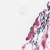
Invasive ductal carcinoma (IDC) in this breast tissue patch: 0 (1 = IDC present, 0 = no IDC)